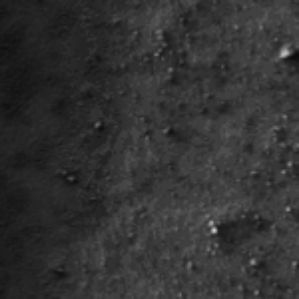
Label: frost